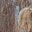
Label: 1